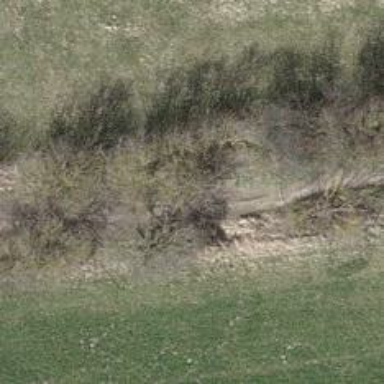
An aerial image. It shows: Ground path.